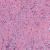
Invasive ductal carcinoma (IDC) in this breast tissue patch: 1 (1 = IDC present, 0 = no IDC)